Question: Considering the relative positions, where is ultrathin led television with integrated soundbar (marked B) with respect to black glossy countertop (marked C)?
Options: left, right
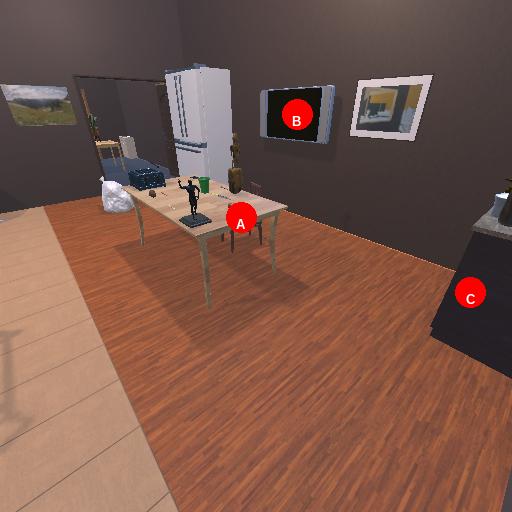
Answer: left